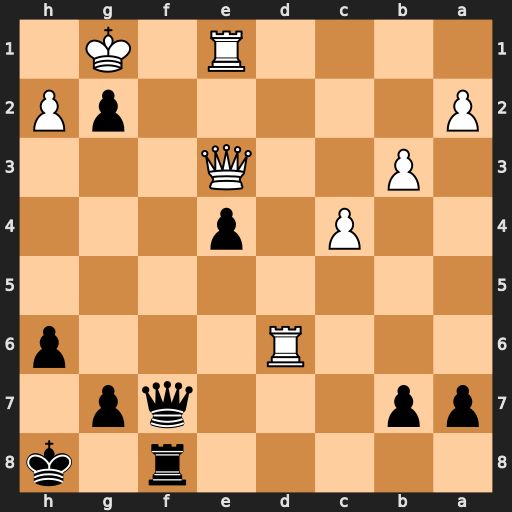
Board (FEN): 5r1k/pp3qp1/3R3p/8/2P1p3/1P2Q3/P5pP/4R1K1
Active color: b
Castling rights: -
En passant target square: -
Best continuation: Qf1+ Rxf1 gxf1=Q#